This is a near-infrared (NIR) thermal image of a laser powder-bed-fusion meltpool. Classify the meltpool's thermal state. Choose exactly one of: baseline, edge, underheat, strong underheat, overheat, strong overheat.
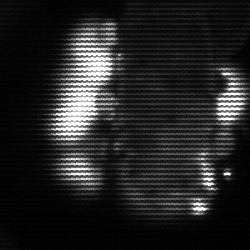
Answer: strong underheat